Question: I have two capabilities that seem to be clashing. Each works perfectly when I remove the other. The first capability is a row of drop down menus. Right below that I am implementing the <URL> library. My problem is that my drop down menus no longer appear when this is present. Here is a screen shot:

When I comment out the transitions library, the drop downs function perfectly. When I substitute in a regular old '<div>' and give it a background color, I can see the drop downs. I've looked through the library, and have identified where the z-index values appear. The highest z-index value in the library is 999999, so I gave my drop-downs a z-index of <PHONE>. Still nothing.
The div that is blocking the drop down is described in this css <URL>. I tried taking out any references to backface visibility, but that changed nothing. These are the exerpted classes from this file:
'''
.pt-page {
width: 100%;
height: 100%;
position: absolute;
top: 0;
left: 0;
visibility: hidden;
overflow: hidden;
-webkit-backface-visibility: hidden;
-moz-backface-visibility: hidden;
backface-visibility: hidden;
-webkit-transform: translate3d(0, 0, 0);
-moz-transform: translate3d(0, 0, 0);
transform: translate3d(0, 0, 0);
-webkit-transform-style: preserve-3d;
-moz-transform-style: preserve-3d;
transform-style: preserve-3d;
}
.pt-page-current,
.no-js .pt-page {
visibility: visible;
z-index: 1;
}
'''
Here is the relevant code from my html file:
'''
<div id="innerframe">
<div id="dropdown">
<ul class="navigation">
<li><a href="#">Workout Builder</a></li>
<li><a href="#">Send Email</a></li>
<li><a href="#">Building Blocks</a>
<ul>
<li><a href="#">Item</a></li>
<li><a href="#">Item</a></li>
<li><a href="#">Item</a></li>
<li><a href="#">Item</a></li>
<li><a href="#">Item</a></li>
<li><a href="#">Item</a></li>
<li><a href="#">Item</a></li>
</ul>
<div class="clear"></div>
</li>
<li><a href="#">Other Capabilities</a>
<ul>
<li><a href="#">Item</a></li>
<li><a href="#">Item</a></li>
<li><a href="#">Item</a></li>
<li><a href="#">Item</a></li>
</ul>
<div class="clear"></div>
</li>
<li><a href="#">Help</a></li>
<li><a href="#">Log Out</a></li>
</ul> <!--navigation-->
<div class="clear"></div>
</div> <!--dropdown-->
<div class="pt-triggers">
<button id="iterateEffects" class="pt-touch-button">Show next page transition</button>
<div id="dl-menu" class="dl-menuwrapper">
</div>
<!-- /dl-menu-wrapper-->
</div><!-- /triggers -->
<div id="pt-main" class="pt-perspective">
<div class="pt-page pt-page-1"><h1><span>A collection of</span><strong>Page</strong> Transitions</h1></div>
<div class="pt-page pt-page-2"><h1><span>A collection of</span><strong>Page</strong> Transitions</h1></div>
<div class="pt-page pt-page-3"><h1><span>A collection of</span><strong>Page</strong> Transitions</h1></div>
<div class="pt-page pt-page-4"><h1><span>A collection of</span><strong>Page</strong> Transitions</h1></div>
<div class="pt-page pt-page-5"><h1><span>A collection of</span><strong>Page</strong> Transitions</h1></div>
<div class="pt-page pt-page-6"><h1><span>A collection of</span><strong>Page</strong> Transitions</h1></div>
</div>
</div> <!--innerframe-->
'''
And the css for the navigation class:
'''
/* Adjusting the margins, paddings and no list styles */
.navigation {
margin:0;
padding:0;
list-style:none;
height:36px;
z-index:<PHONE>;
}
/* Little tricking with positions */
.navigation li {
float:left; /* Show list items inline */
width:200px;
position:relative;
}
/* Playing with Main Categories */
.navigation li a {
background:#262626;
color:#aaaaaa;
display:block; /* Making sure a element covers whole li area */
padding:8px 7px 8px 7px;
text-decoration:none; /* No underline */
border-top:1px solid #73bf00;
text-align:center;
text-transform:uppercase;
}
.navigation li a:hover {
color:#73bf00;
}
/* Sub Cat Menu stuff*/
.navigation ul {
position:absolute;
left:0;
display:none; /* Hide it by default */
margin:0 0 0 -1px;
padding:0;
list-style:none;
border-bottom:3px solid #73bf00;
}
.navigation ul li {
width:200px;
float:left;
border-top:none;
}
/* Sub Cat menu link properties */
.navigation ul a {
display:block; /* Making sure a element covers whole li area */
height:15px;
padding:8px 7px 13px 7px;
color:#aaaaaa;
text-decoration:none;
border-top:none;
border-bottom:1px dashed #000000;
}
.navigation ul a:hover {
color:#73bf00;
}
'''
Sorry for all the code. I can't figure which lines are causing the problem. Thanks to anyone who might take a look at this. I really appreciate it. I don't know where else to turn.
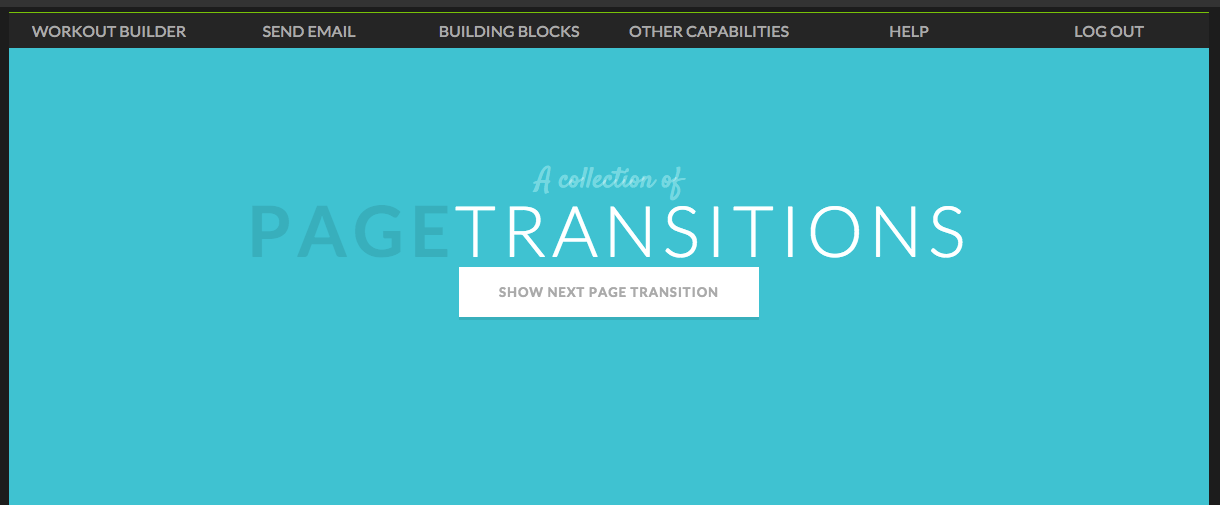
Answer: If your dropdowns are hidden behind the main content div, specifying the 'z-index' could bring them to the top.
Keep in mind that the in order to use 'z-index' on an element, you also need to set the positioning to something like 'position: relative'.
Try adding 'position: relative' to your '.navigation' class.